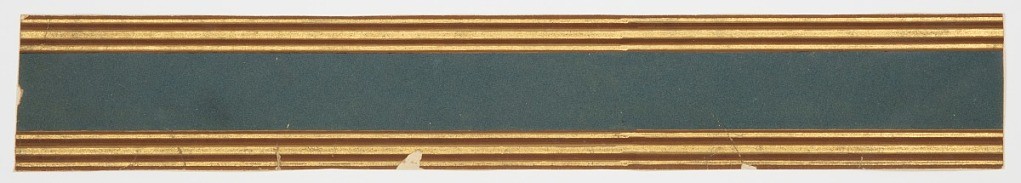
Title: Border
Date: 1850–1900
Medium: Block printed and flocked paper
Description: Printed architectural molding with gild edge bands at top and bottom edges, brown flocked center band.

H# 177 (B)
H# 179 (A)
H# 180 (C)
H# 181 (D)